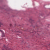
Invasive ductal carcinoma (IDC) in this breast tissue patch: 0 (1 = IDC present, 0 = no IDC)